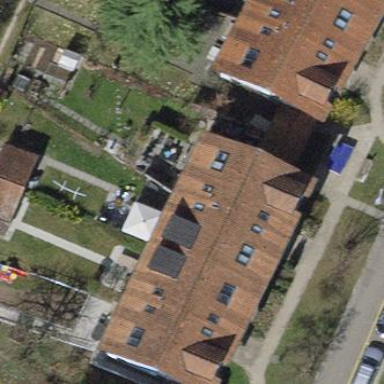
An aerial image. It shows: Simple and straightforward house.